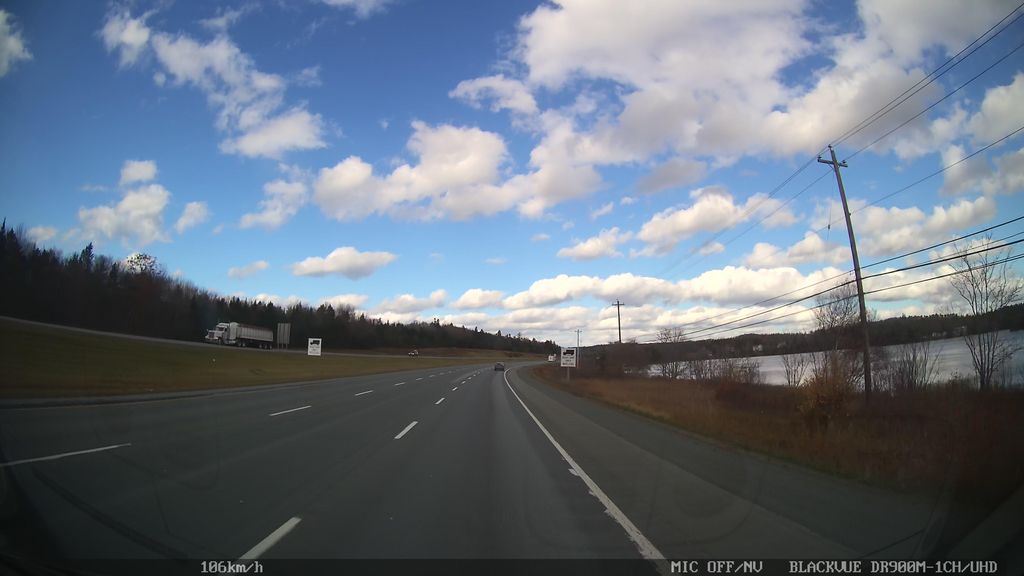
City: halifax